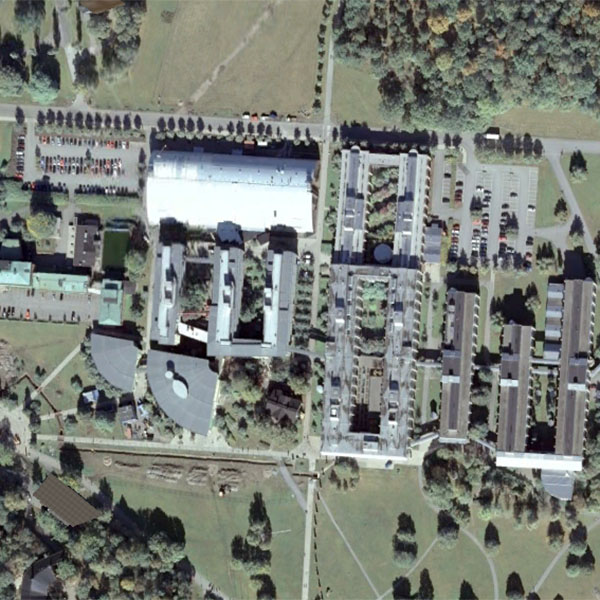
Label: School